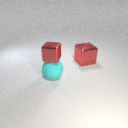
large red metal cube to the right of large cyan rubber sphere